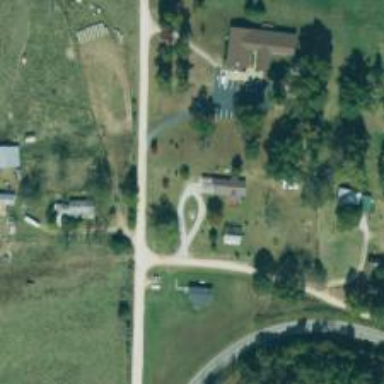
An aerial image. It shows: Driveway.